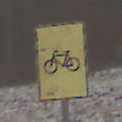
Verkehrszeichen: RadverkehrOhnePfeilsymbol
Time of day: Midday
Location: Outdoor (Nature)
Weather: Overcast
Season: Winter
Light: Natural